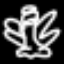
Label: angel